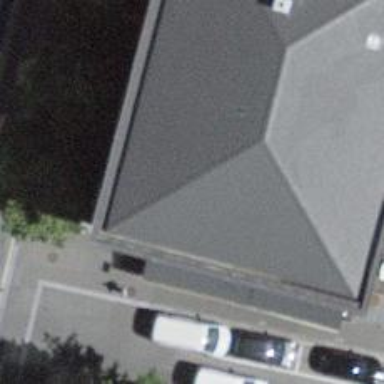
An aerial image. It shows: Café.